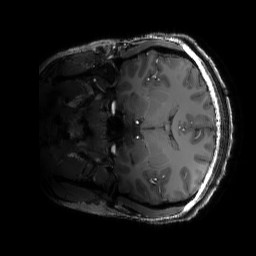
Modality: T1w
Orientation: coronal
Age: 24
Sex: female
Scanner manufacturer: siemens
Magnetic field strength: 6.98 T
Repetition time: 3 s
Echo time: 0.00388 s